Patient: sex F, age 36
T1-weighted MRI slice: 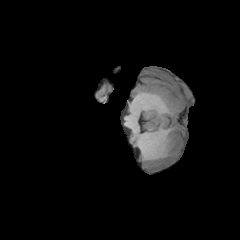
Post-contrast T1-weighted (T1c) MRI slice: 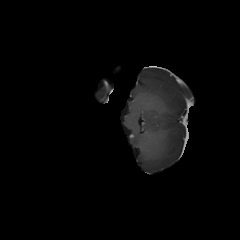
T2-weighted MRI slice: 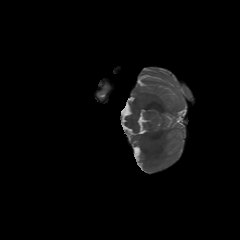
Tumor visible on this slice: no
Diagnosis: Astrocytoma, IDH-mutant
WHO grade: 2